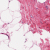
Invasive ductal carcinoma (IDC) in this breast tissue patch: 0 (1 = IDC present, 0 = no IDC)